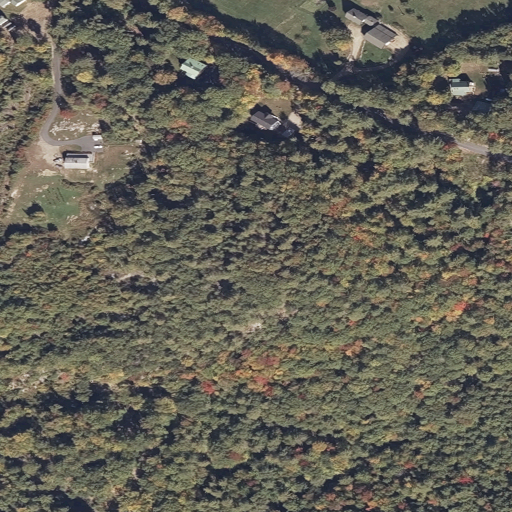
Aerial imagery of mountain in Maine named Harding Hill containing deciduous forest, mixed forest, open development, shrub, pasture, low intensity development, grassland, and medium intensity development